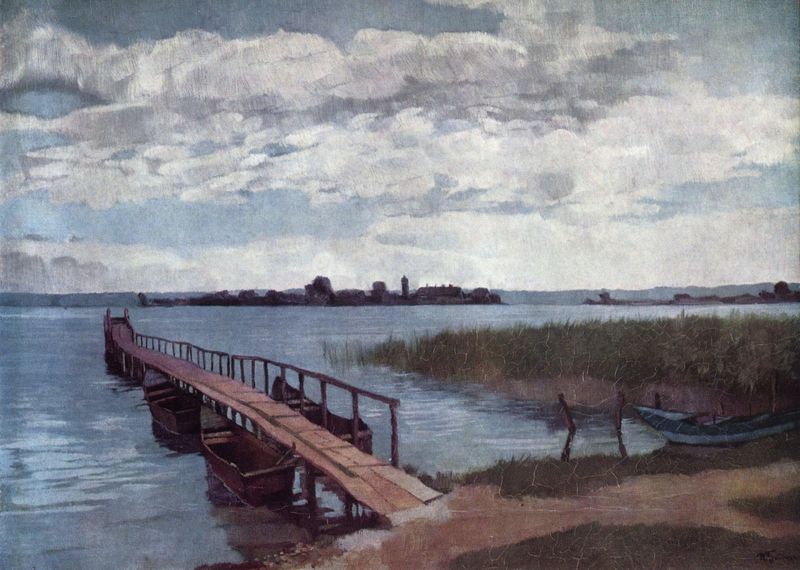
Titel: Bootssteg auf der Herreninsel im Chiemsee
Künstler: Heinrich Wilhelm Trübner
Standort: Karlsruhe
Institution: Staatliche Kunsthalle Karlsruhe
Schlagwörter: berg, blau, dunkel, gemälde, himmel, meer, schatten, wasser, weiß, wolken, fluss, grün, kirchturm, landschaft, ocker, sand, see, stadt, teich, ufer, braun, grau, hell, hintergrund, holz, licht, schwarz, vordergrund, gebäude, gras, weg, wiese, wolke, beige, malerei, weit, signatur, öl, erde, horizont, häuser, pfähle, schilf, spiegelung, wind, gewässer, kirche, pfad, sonne, boden, insel, land, boot, boote, kahn, ruder, turm, bewölkt, deutschland, klar, schiff, schiffe, sommer, strand, welle, wellen, ruhe, berge, düne, dorf, dächer, landschaftsmalerei, herbst, idylle, kähne, bootssteg, planken, querformat, seestück, steg, wetter, holzboot, monet, ruderboot, balken, geländer, bretter, silouette, menschenleer, abendstimmung, pfosten, leuchtturm, seil, flusslandschaft, zille, landschaftsbild, tümpel, chiemsee, balu, seegras, anlegestelle, seelandschaft, ruderboote, ruderschiff, holzschiff, angebunden, landungssteg, vertäut, wasser stadt, himmel#, wied